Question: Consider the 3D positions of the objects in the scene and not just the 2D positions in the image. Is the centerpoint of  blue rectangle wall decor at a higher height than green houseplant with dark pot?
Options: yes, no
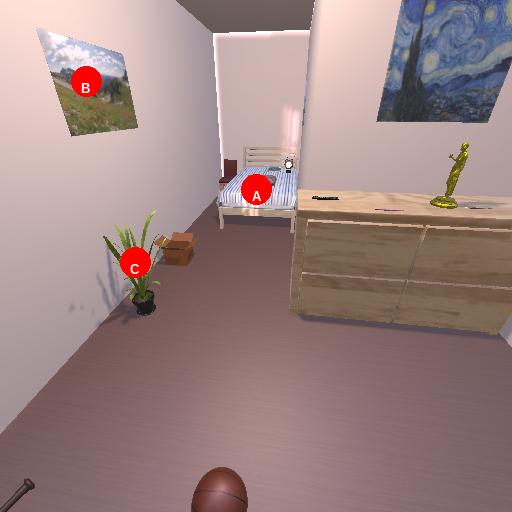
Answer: yes